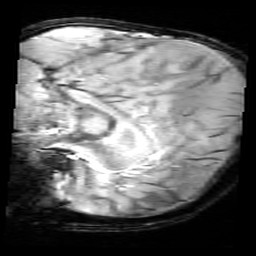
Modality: SWI
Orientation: sagittal
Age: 9
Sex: male
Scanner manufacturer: siemens
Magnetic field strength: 3 T
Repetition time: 0.027 s
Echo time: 0.02 s